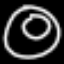
Label: donut